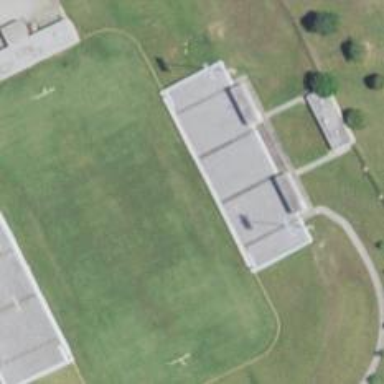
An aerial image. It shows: Grandstand building.